Question: I have a set of continuous "1" values across column A Eg: '11111'. I'd like to distribute this randomly across column B with spaces in between Eg: '1 1 1 1'. Not really sure how to go about this. I'd like to do this for 600 values in column B. Any help is appreciated!

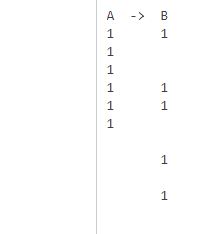
Answer: This formula could work:
'''
=IF(ROUND(RAND(),0)=1,1,"")
'''
It will generate a random number between '0' and '1', round it to the nearest integer (so '0' or '#'), return '1' if the result is '1' and nothing if it is '0'
Populate as many cells as you need in the column you want
Edit:
To limit the number of '1's appearing use the following formula in cell 'B2' and copy down:
'''
=IF(AND(ROUND(RAND(),0)=1,COUNTIF(B$1:B1,1)<6),1,"")
'''
Where '6' is the maximum number of ones that will appear, you can change it to any integer or reference a cell that has the maximum number of '1's you want to appear